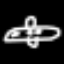
Label: airplane